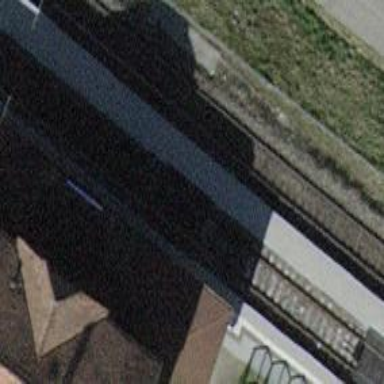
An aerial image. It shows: Public transport stop position along the railway.